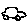
Label: car